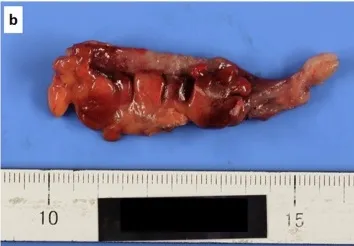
The resected specimen revealed a necrotized appendiceal mucous membrane. There was no evidence of appendiceal wall perforation. Serosa side.
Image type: pathology (immunostaining)